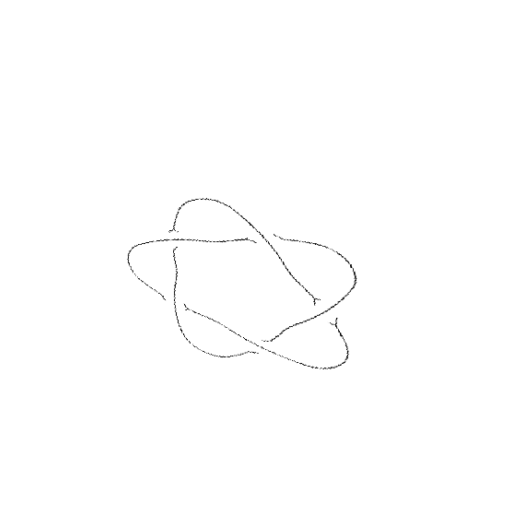
Crossing number: 5